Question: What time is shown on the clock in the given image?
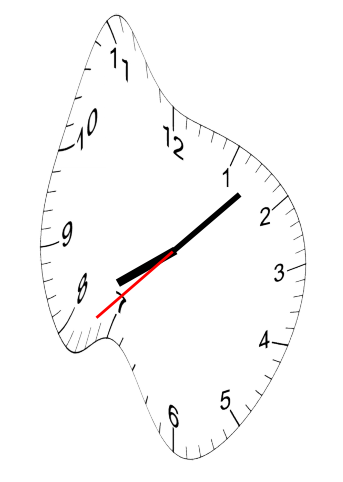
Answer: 08:07:38